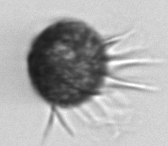
Label: Ciliophora